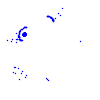
Particle: pion